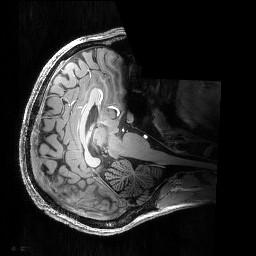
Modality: T1w
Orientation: axial